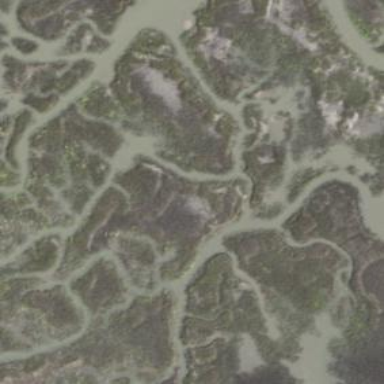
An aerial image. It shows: Saltmarsh wetland.